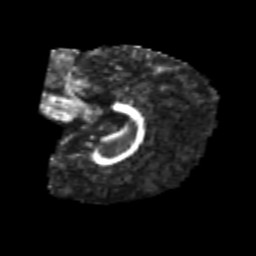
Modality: FA
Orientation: sagittal
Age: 6
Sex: male
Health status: healthy